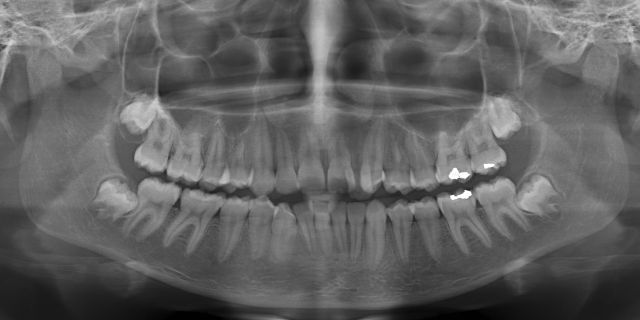
adult